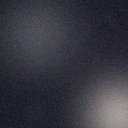
Screen state: off